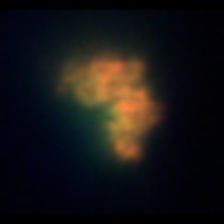
Taxon: Unknown_detritus
Group: Unknown